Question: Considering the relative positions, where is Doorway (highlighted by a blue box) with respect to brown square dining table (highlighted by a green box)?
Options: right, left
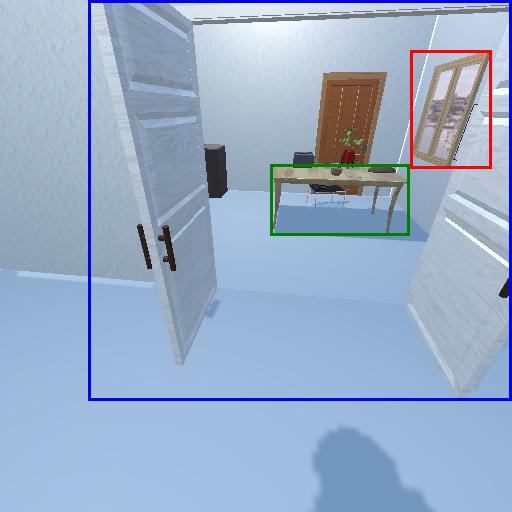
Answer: right